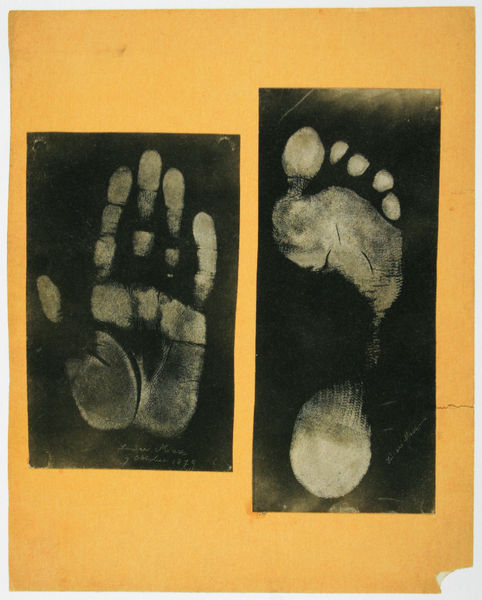
Titel: Rußabdruck Hand und Fuss von Luise Max-Ehrler
Künstler: Gabriel von Max
Standort: München
Institution: Städtische Galerie im Lenbachhaus
Schlagwörter: dunkel, fuß, hand, mann, schatten, weiß, gelb, daumen, finger, hell, hintergrund, licht, orange, schwarz, beige, falten, signatur, person, schrift, graphik, linien, inschrift, langweilig, zehen, foto, untergrund, links, form, druck, schwarz-weiß, kopie, photo, negativ, erwachsen, ferse, abdruck, riss, mist, röntgen, ballen, handfläche, fussabdruck, positiv, fingerabdruck, abdrücke, linke hand, dämlich, röntgenbild, handabdruck, klebung, leuchtkasten, gliemaßen, röntgenbilder, begie, lachhaft, linker fuss